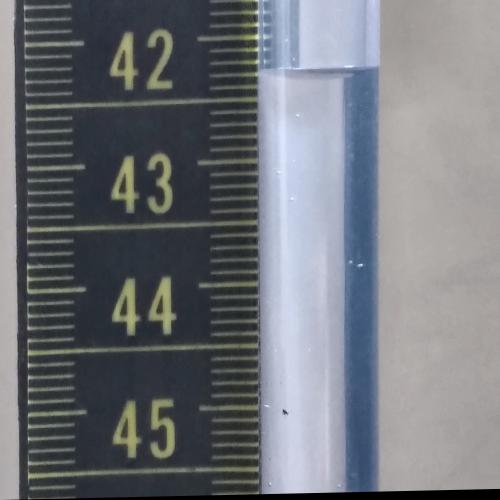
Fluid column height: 42.3 cm